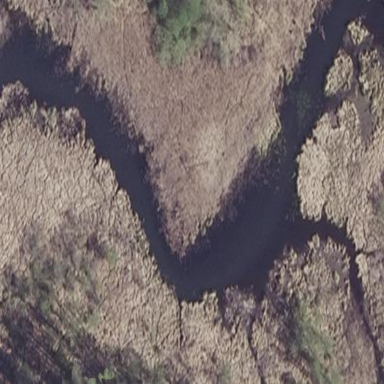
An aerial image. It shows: Marshy wetland area.